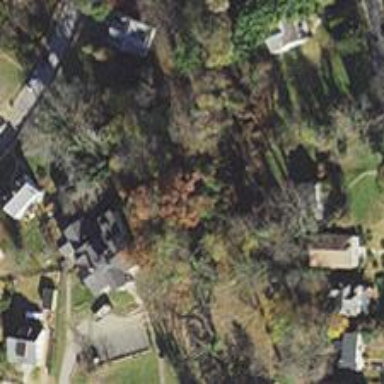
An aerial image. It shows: Neighborhood.